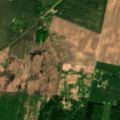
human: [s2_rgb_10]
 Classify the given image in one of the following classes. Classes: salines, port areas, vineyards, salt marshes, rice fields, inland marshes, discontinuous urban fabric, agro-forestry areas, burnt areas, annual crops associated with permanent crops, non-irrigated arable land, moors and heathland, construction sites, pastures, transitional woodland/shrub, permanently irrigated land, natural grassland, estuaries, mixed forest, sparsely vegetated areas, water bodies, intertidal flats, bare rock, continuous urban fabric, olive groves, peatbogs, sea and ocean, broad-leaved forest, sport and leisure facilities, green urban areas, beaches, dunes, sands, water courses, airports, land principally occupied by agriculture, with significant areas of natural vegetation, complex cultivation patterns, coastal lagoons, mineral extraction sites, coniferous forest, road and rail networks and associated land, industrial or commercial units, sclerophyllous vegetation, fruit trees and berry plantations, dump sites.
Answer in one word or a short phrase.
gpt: non-irrigated arable land, land principally occupied by agriculture, with significant areas of natural vegetation, broad-leaved forest